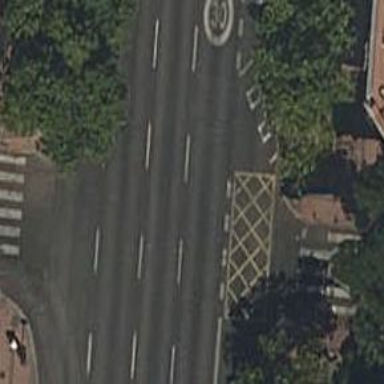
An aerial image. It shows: Primary road with asphalt surface. There are parallel parking lanes on both sides and cycle lane on the left side.